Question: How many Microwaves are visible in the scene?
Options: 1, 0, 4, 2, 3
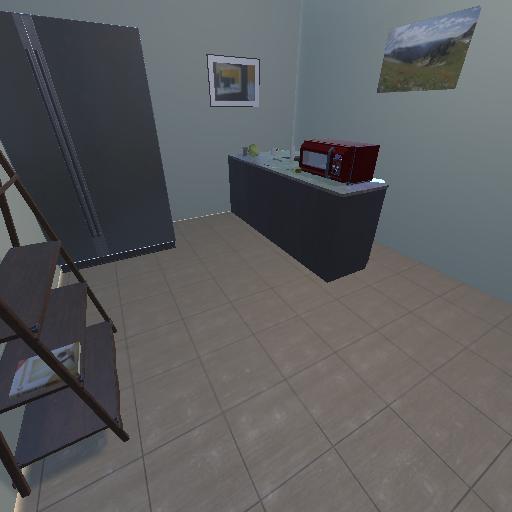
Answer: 1